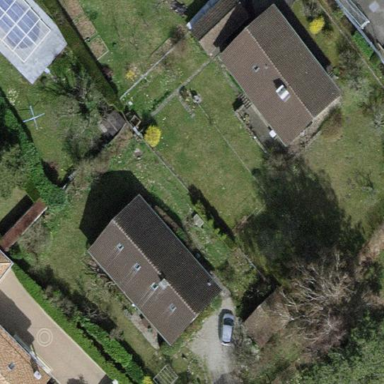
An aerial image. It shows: Garden enclosed by fence.